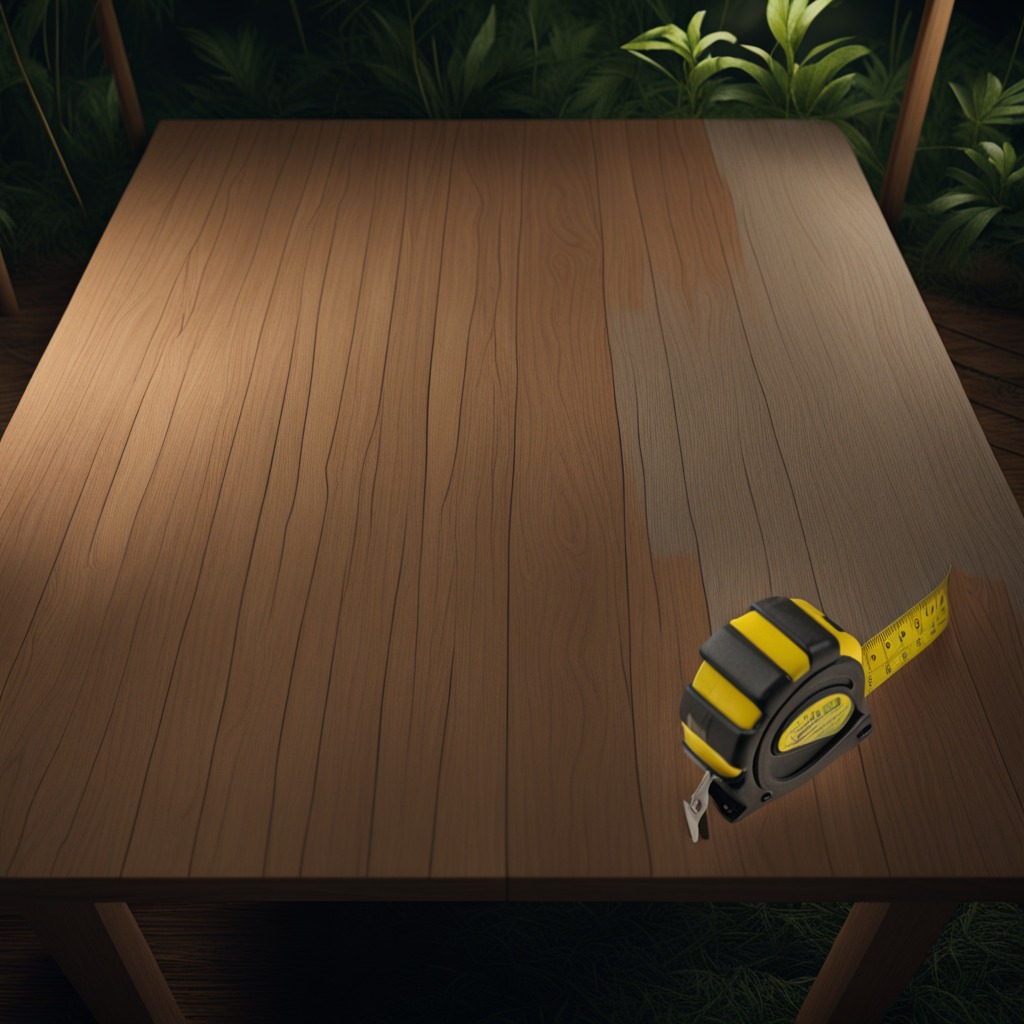
A measuring tape lies on a wooden table inside a jungle field workshop tent at night with soft shadows worn but